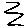
Label: zigzag